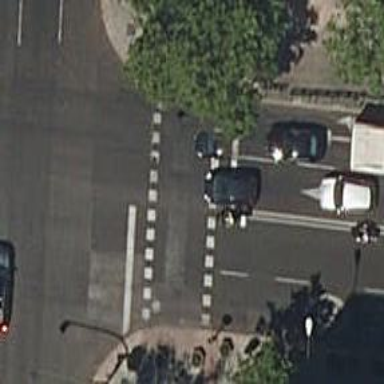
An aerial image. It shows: Crossing with traffic signals.